Interaction volume radius: 5 \u00c5
Interaction volume height: 10 \u00c5
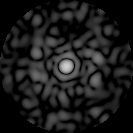
Disorder parameter: 0.787